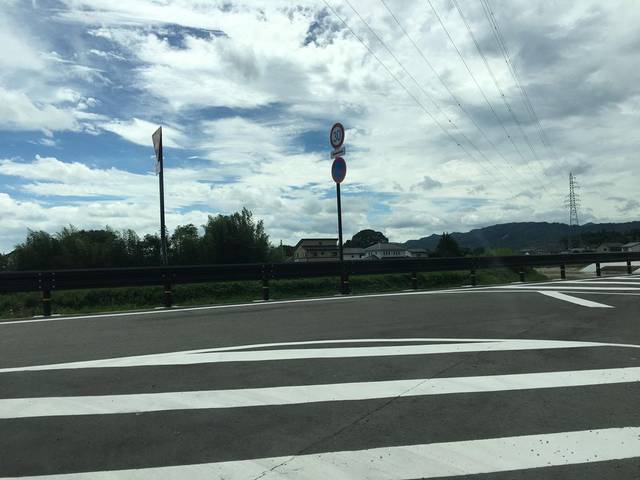
Region: Japan
Coordinates: 37.79, 140.909